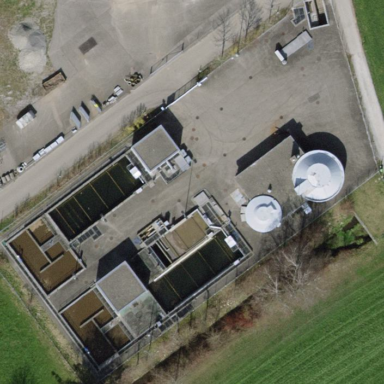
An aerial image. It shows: Wastewater plant.